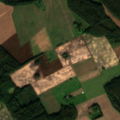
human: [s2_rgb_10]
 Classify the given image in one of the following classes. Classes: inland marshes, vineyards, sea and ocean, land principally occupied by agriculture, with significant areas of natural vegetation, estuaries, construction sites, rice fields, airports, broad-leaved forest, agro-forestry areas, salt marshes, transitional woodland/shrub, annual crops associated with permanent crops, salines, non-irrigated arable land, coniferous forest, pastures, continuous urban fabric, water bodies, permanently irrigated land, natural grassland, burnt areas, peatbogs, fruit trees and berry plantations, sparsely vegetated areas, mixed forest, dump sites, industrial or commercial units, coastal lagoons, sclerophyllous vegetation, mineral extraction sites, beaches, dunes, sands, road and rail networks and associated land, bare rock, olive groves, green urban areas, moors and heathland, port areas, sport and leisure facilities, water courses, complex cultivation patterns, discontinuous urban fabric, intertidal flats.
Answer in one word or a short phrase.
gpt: non-irrigated arable land, land principally occupied by agriculture, with significant areas of natural vegetation, broad-leaved forest, mixed forest